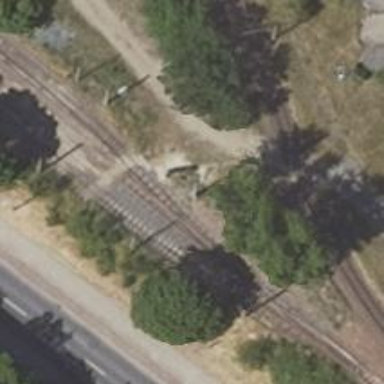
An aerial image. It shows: Railway switch with turnout to the right.